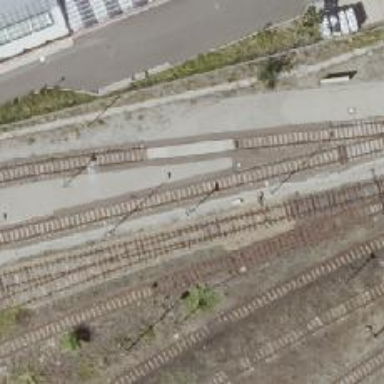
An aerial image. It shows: Railway signal.